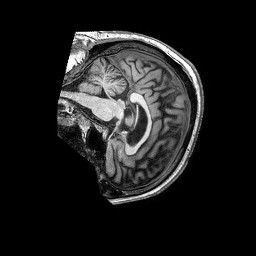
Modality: T1w
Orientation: sagittal
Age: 71
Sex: male
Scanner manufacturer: philips
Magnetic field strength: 3 T
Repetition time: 0.006724 s
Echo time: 0.003055 s